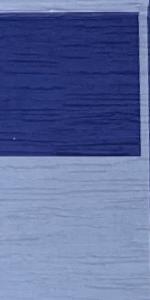
Label: Empty